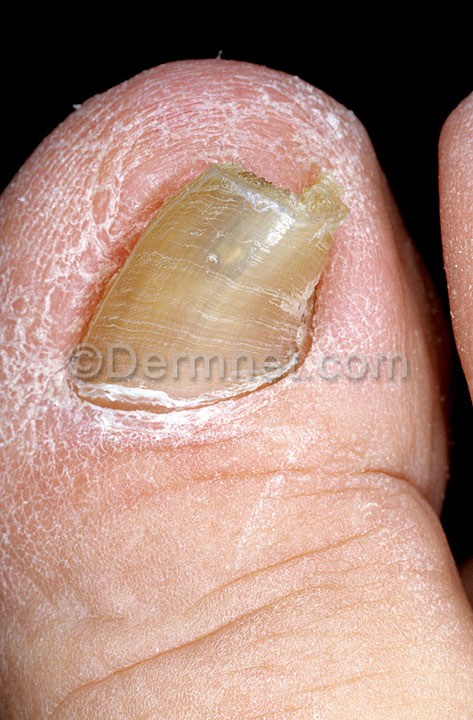
Disease: Nail Fungus and other Nail Disease